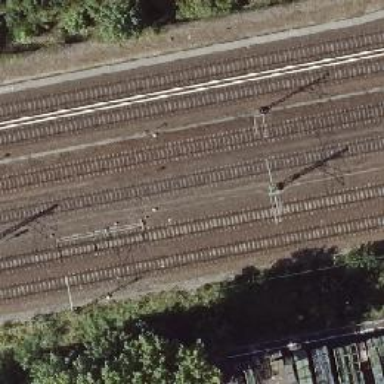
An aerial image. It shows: Railway signal.